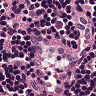
Metastatic tissue present: no